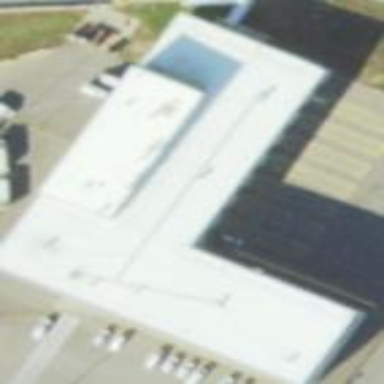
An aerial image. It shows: Industrial building used by the government as office.